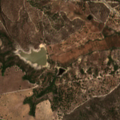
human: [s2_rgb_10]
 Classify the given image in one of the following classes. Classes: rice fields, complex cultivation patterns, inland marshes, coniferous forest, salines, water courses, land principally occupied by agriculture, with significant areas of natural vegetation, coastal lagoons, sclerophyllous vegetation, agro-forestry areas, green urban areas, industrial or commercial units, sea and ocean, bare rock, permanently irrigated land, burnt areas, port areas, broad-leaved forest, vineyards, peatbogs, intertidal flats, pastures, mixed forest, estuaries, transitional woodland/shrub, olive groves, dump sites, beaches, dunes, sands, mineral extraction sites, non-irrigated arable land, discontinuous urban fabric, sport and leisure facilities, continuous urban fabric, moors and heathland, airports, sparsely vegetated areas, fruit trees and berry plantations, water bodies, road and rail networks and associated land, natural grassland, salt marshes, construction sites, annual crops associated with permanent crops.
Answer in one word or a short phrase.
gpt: non-irrigated arable land, rice fields, agro-forestry areas, broad-leaved forest, mixed forest, transitional woodland/shrub